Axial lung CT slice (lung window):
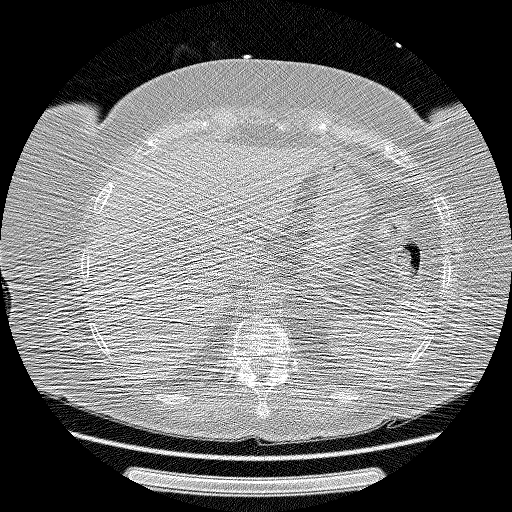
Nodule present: no